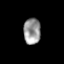
Tissue: skin
Cell type: Epithelial cells
Senescence score: 0.2542
Nuclear area (px): 437
Mean DAPI intensity: 151.654